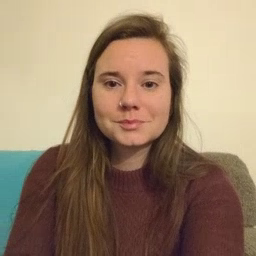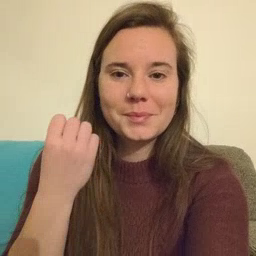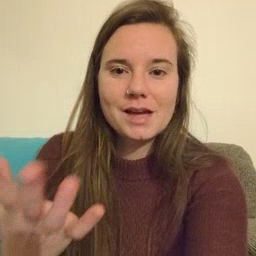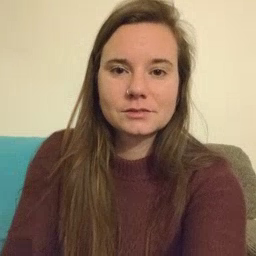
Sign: many